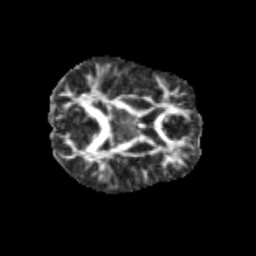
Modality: FA
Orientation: axial
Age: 11
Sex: female
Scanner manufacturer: siemens
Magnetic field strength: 3 T
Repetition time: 3.8 s
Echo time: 0.07 s